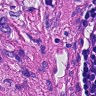
Metastatic tissue present: yes